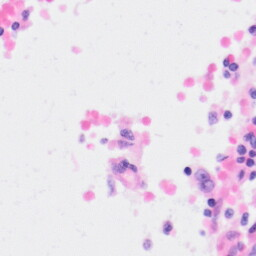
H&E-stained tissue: Kidney